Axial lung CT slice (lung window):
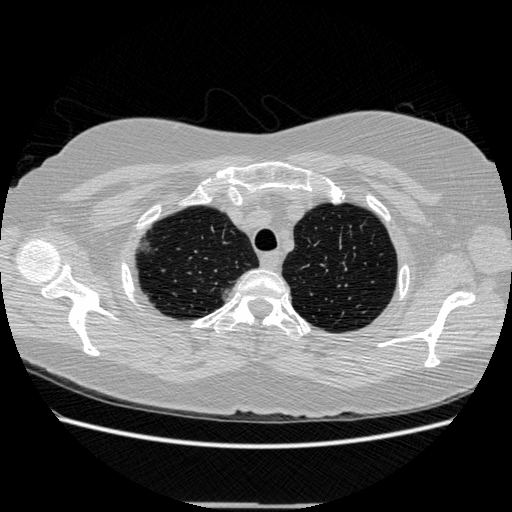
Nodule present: no